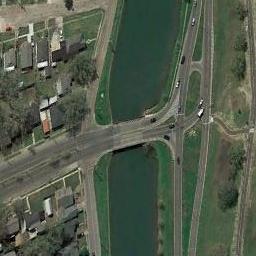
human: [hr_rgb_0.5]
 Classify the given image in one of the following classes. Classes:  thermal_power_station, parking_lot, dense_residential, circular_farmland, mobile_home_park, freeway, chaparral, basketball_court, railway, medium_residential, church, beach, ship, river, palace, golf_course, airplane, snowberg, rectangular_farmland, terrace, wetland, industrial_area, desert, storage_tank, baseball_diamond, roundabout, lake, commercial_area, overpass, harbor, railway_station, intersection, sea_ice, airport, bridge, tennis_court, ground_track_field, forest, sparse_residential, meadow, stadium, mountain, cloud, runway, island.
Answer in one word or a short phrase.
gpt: bridge